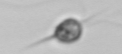
Label: Acanthoica_quattrospina